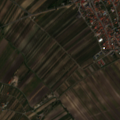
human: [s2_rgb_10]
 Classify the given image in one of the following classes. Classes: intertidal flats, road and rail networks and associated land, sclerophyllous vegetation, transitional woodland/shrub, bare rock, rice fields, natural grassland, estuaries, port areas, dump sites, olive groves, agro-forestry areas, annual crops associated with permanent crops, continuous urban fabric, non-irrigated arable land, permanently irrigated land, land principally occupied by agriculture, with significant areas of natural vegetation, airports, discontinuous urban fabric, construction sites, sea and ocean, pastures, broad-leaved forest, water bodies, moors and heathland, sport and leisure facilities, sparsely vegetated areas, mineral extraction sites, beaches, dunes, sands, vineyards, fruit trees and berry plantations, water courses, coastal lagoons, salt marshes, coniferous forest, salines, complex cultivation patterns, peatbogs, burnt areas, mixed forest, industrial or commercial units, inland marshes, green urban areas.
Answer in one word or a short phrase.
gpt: discontinuous urban fabric, non-irrigated arable land, vineyards